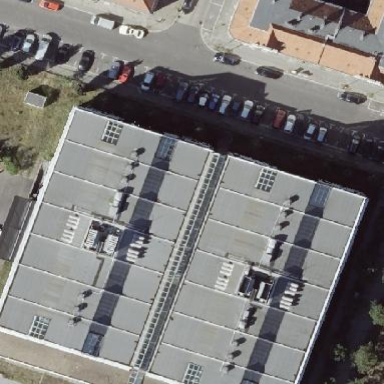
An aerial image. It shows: Commercial building.